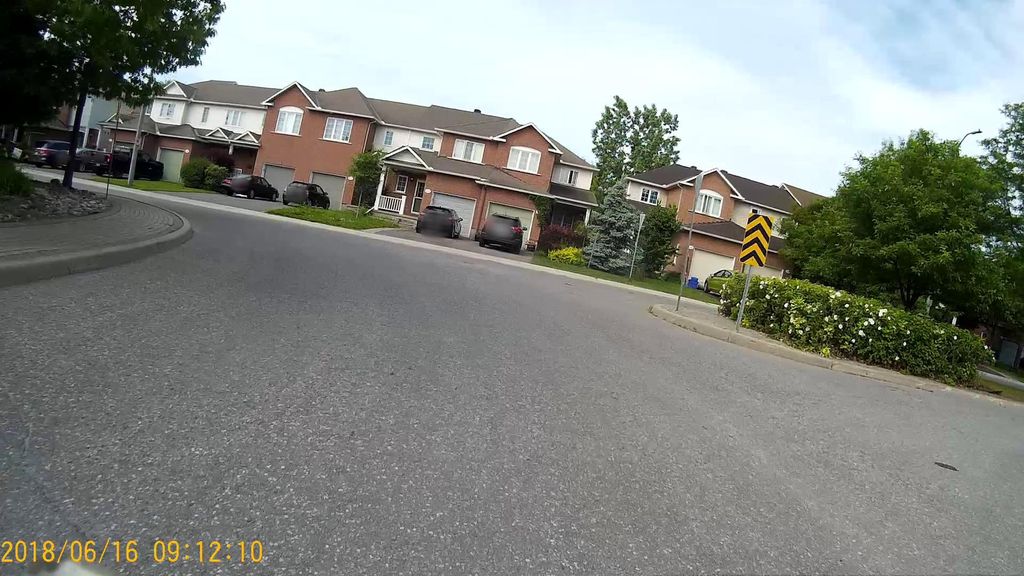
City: ottawa-gatineau